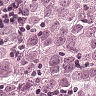
Metastatic tissue present: yes